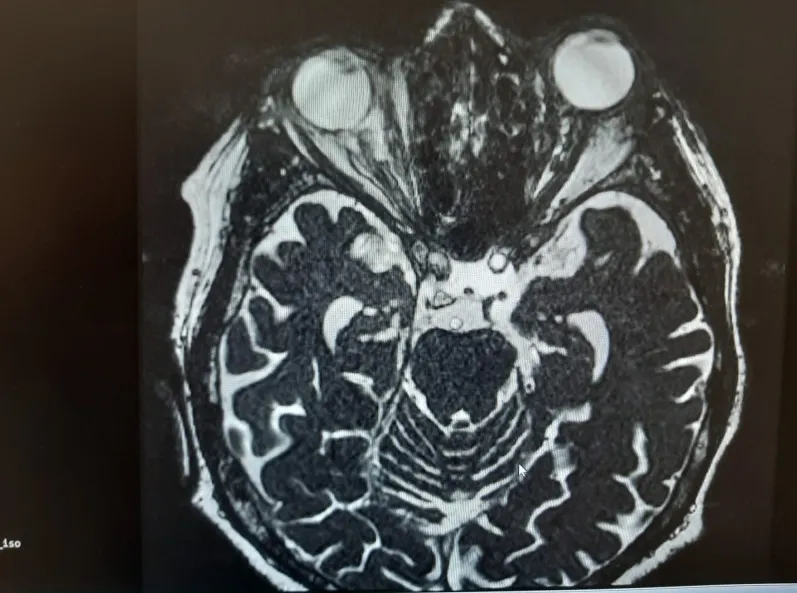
T2-weighted MRI.
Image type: radiology (mri)